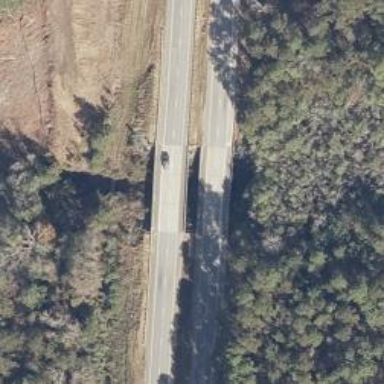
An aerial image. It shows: Trunk road bridge.